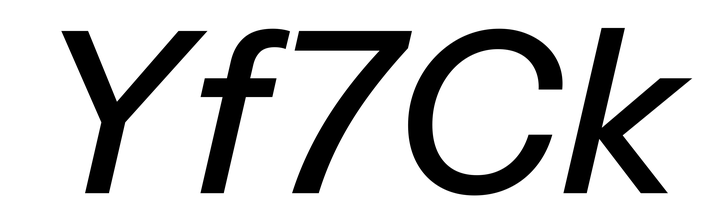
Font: InstrumentSans-Italic_Medium_Italic